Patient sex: M
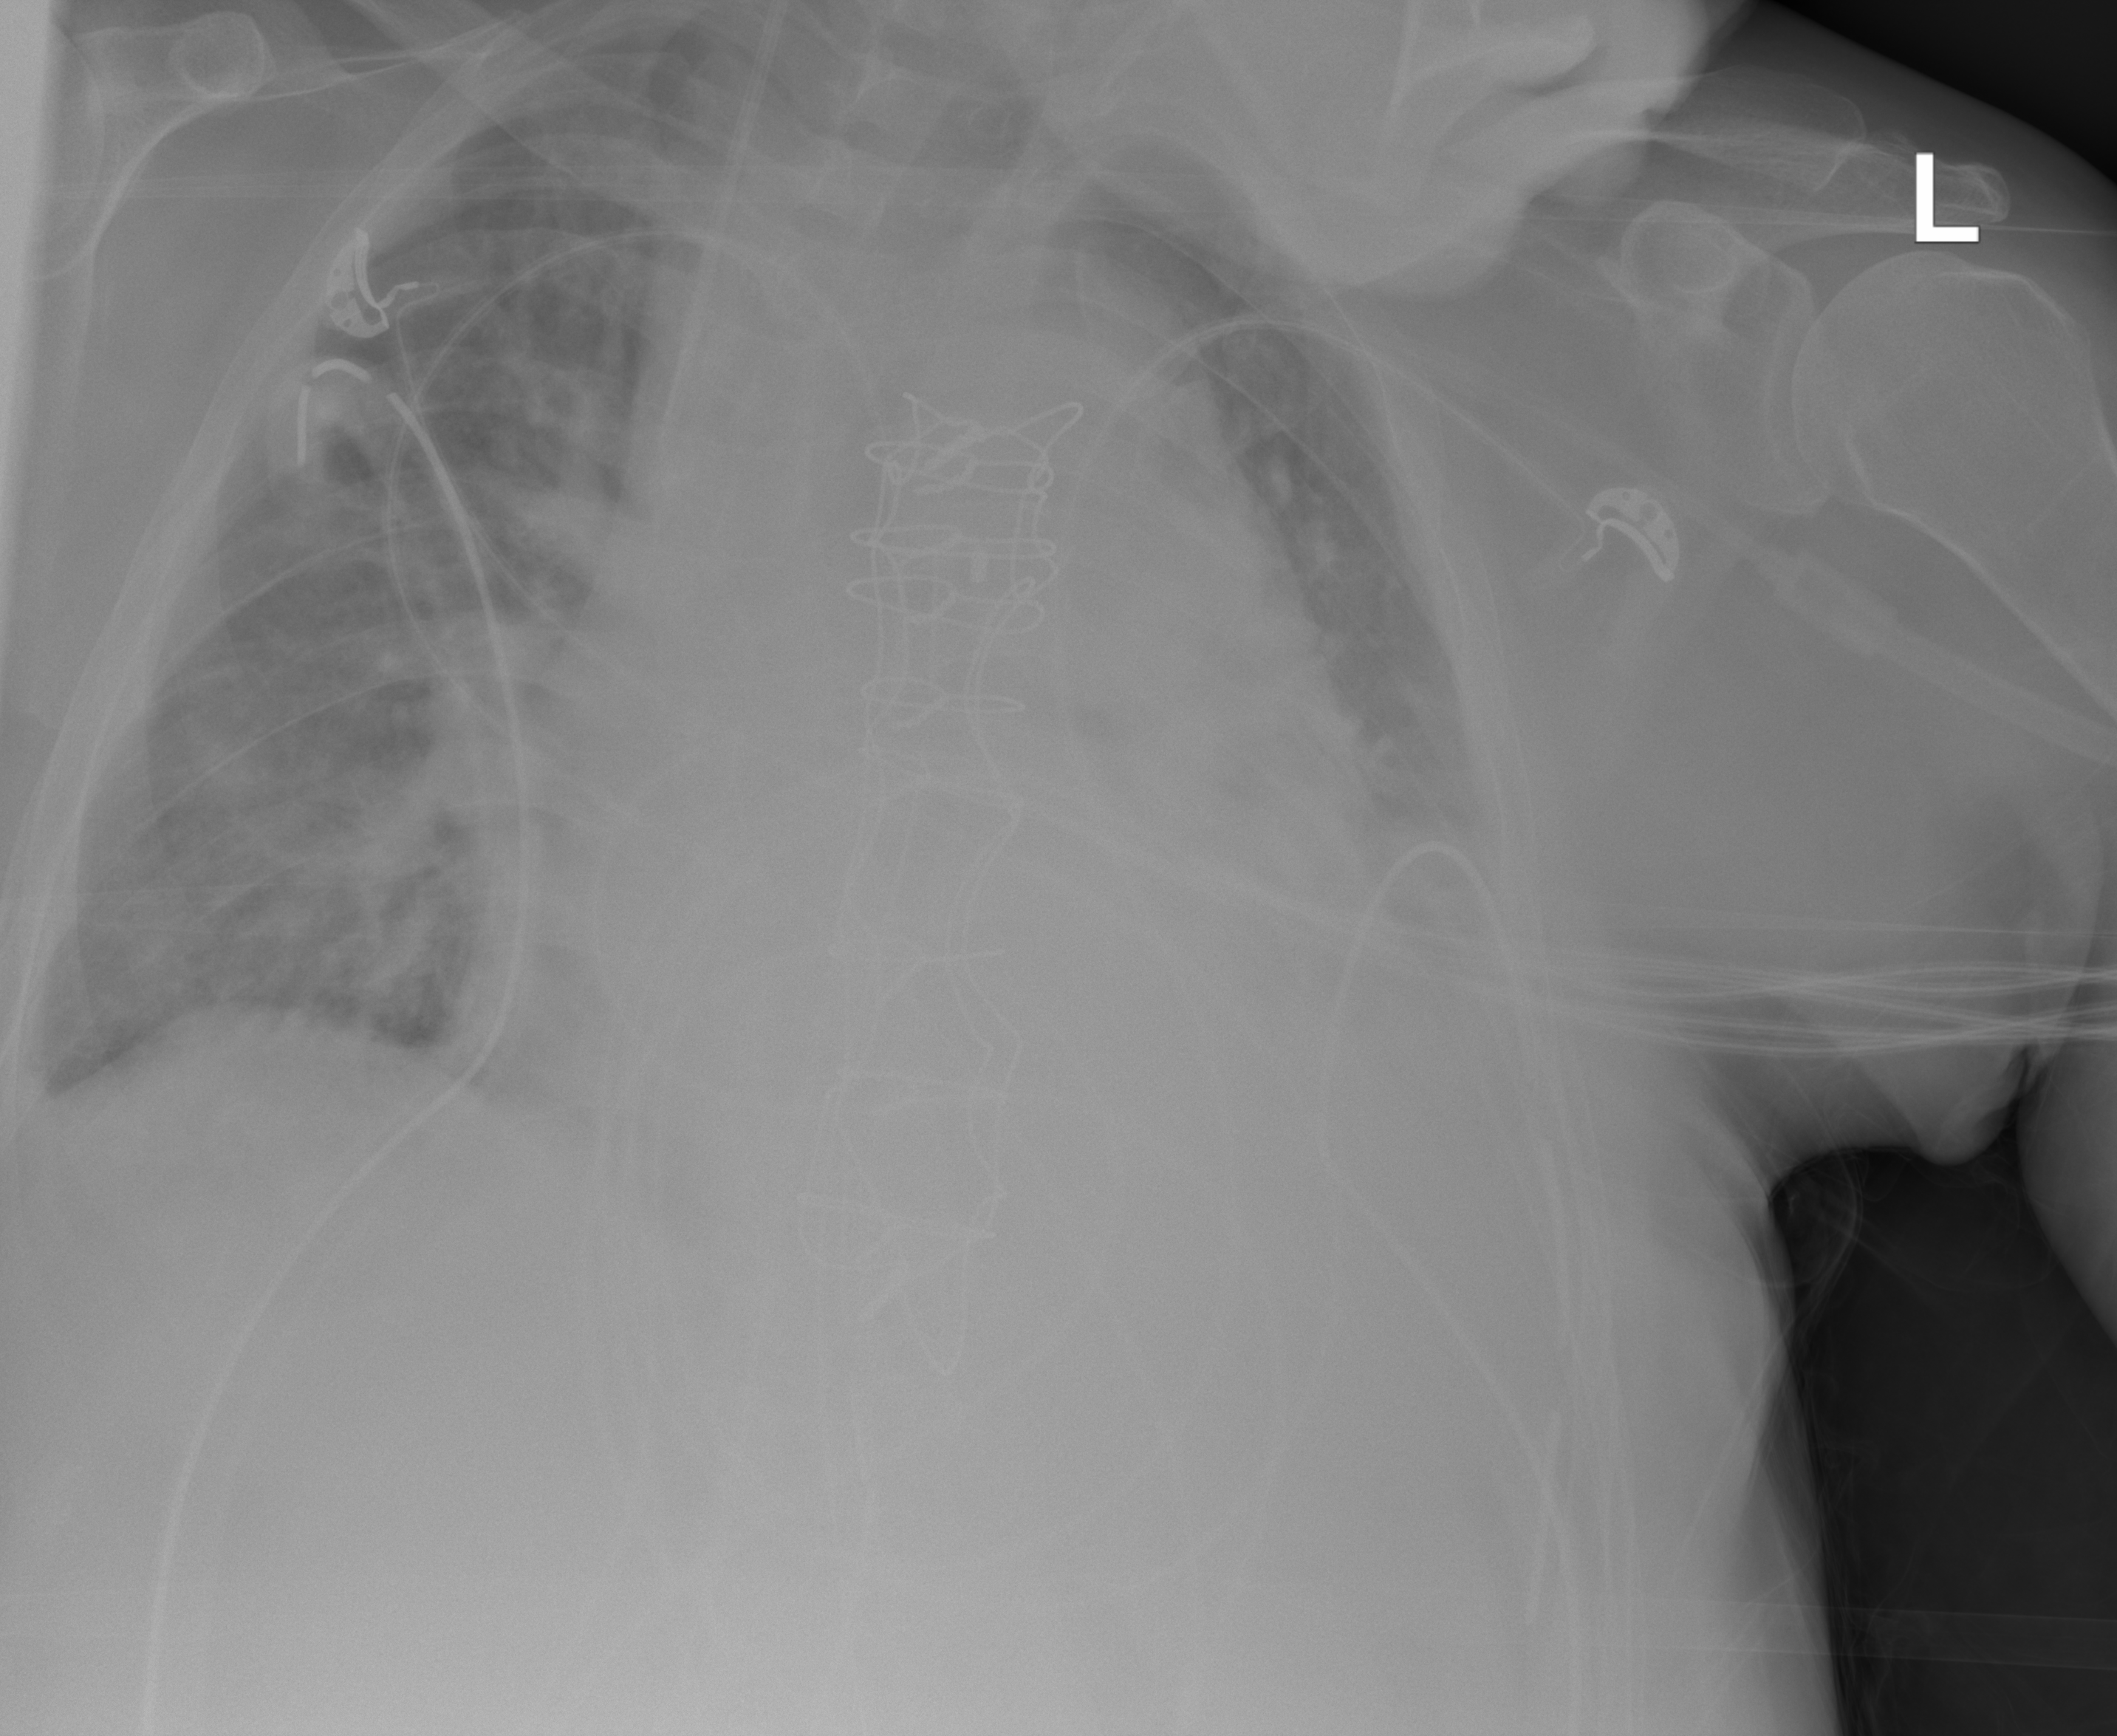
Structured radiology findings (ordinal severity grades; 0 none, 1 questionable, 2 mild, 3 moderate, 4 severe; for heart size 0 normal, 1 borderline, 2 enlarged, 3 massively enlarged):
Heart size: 3
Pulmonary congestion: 2
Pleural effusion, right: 0
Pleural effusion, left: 2
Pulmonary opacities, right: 2
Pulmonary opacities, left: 0
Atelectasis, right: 2
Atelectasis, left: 2